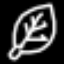
Label: leaf